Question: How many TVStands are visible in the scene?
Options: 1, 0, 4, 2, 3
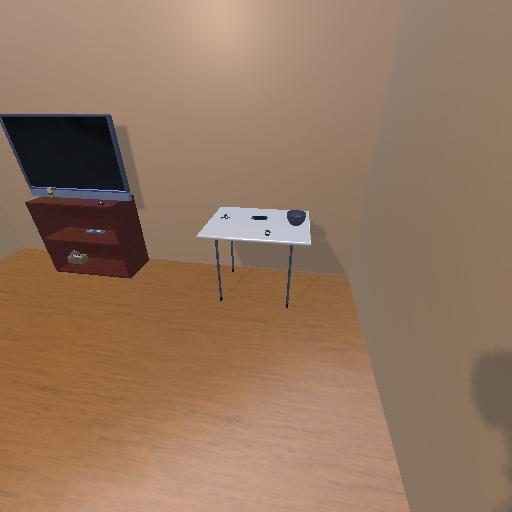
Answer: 1